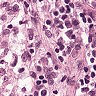
Metastatic tissue present: no